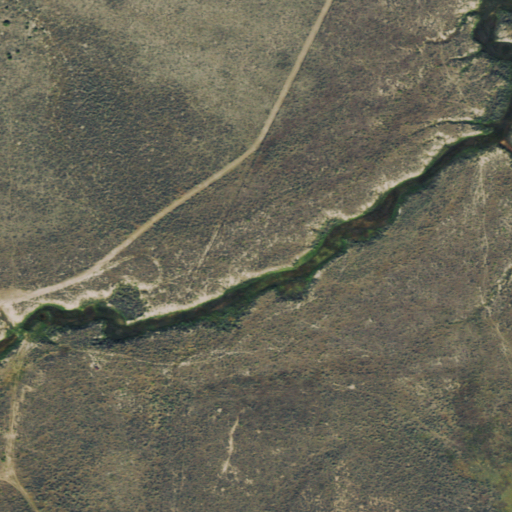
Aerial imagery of valley in Colorado named Hale Gulch containing only shrub